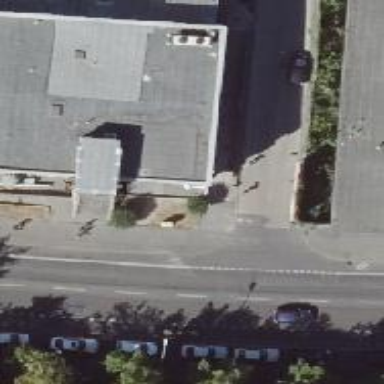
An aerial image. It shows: Post office.